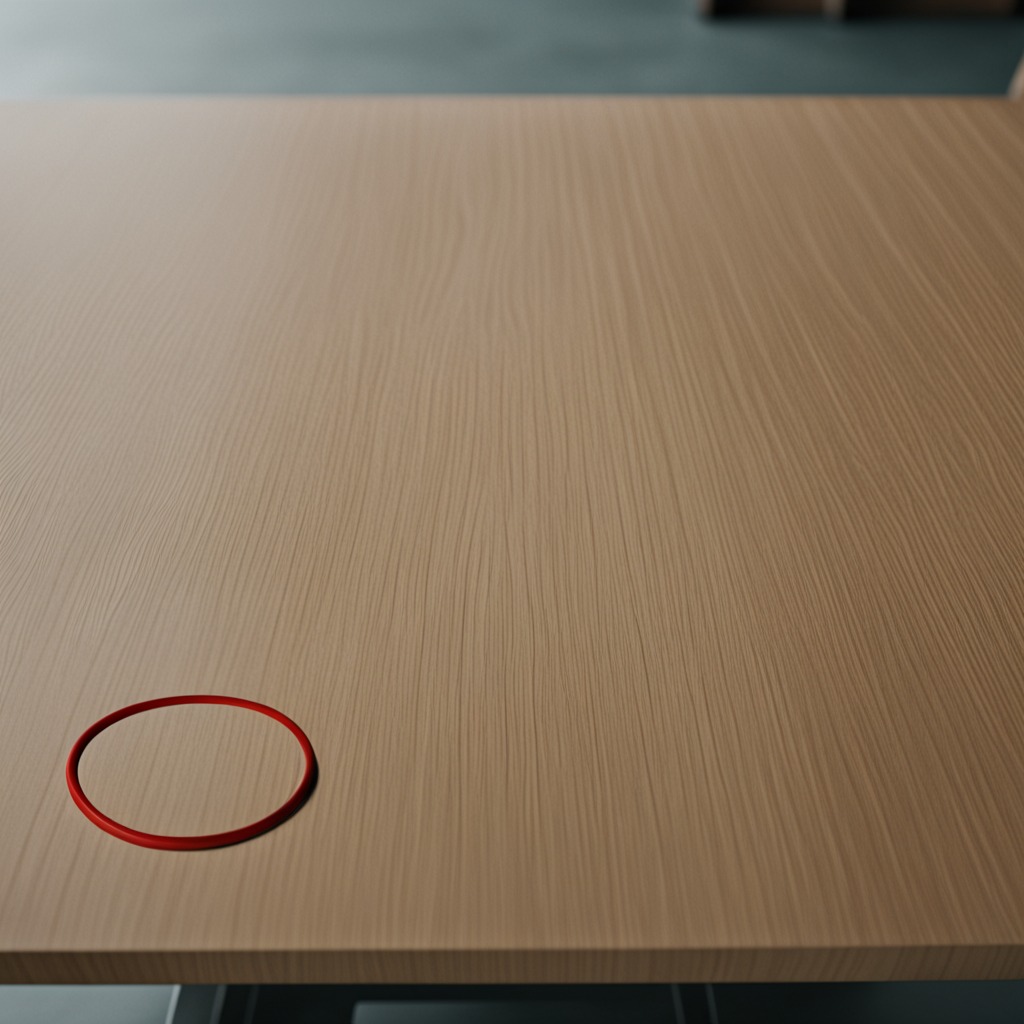
A rubber O-ring lies on a workbench inside a coastal fishing gear workshop.